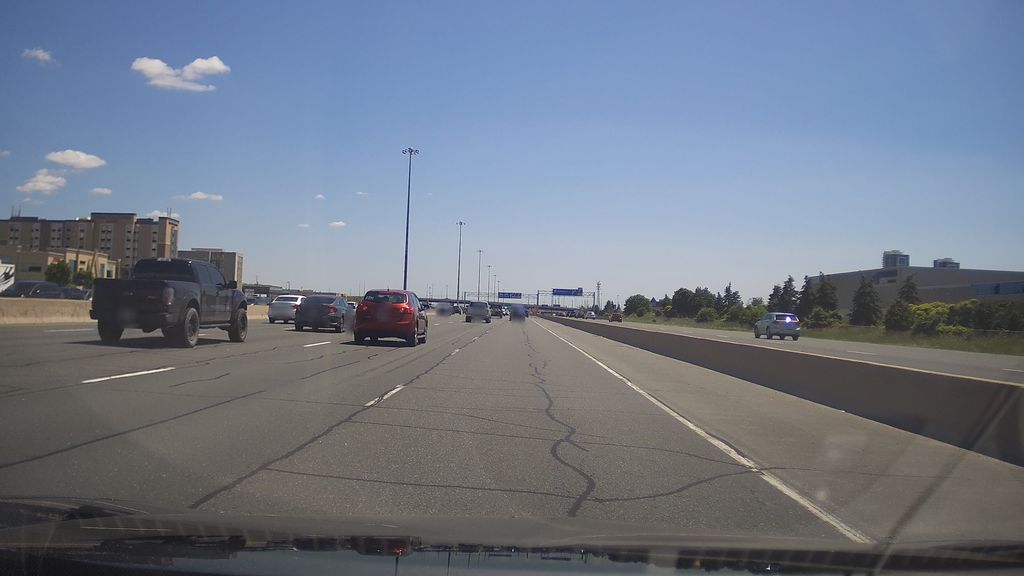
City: toronto